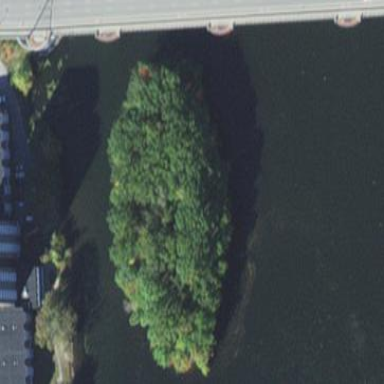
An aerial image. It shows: Island park.